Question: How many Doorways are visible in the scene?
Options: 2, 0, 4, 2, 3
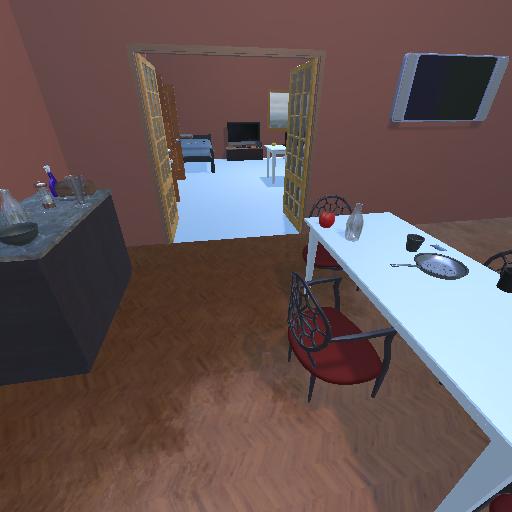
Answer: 2